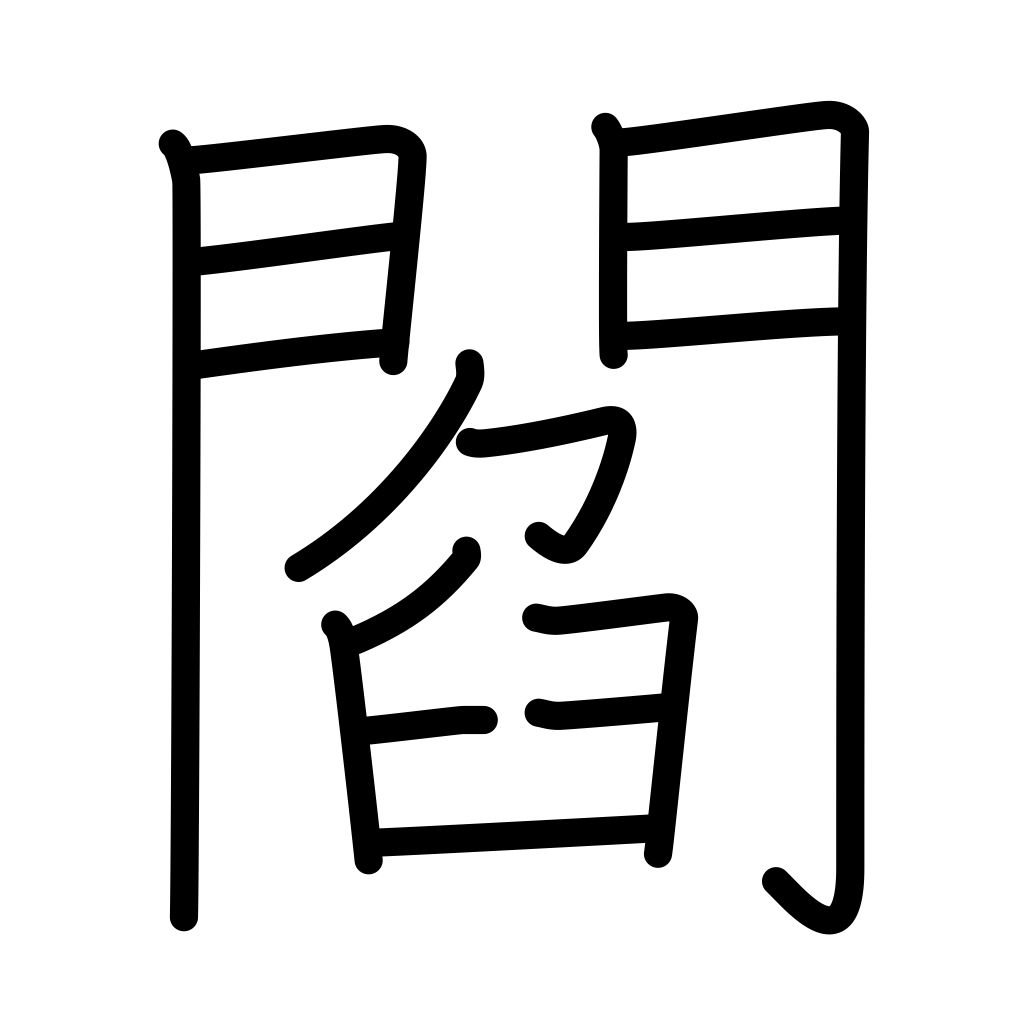
Meaning: town